Modality: planning_CT
Slice 66 of 144
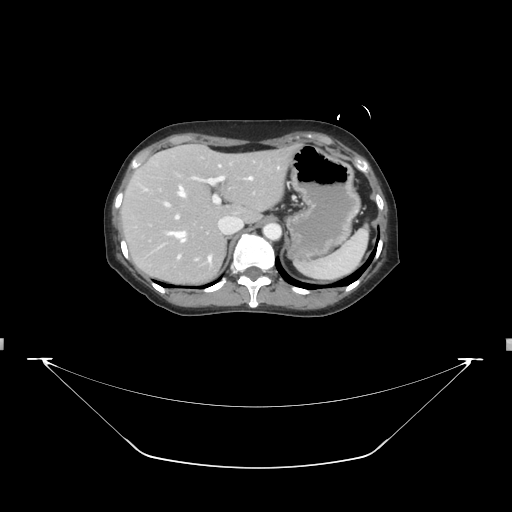